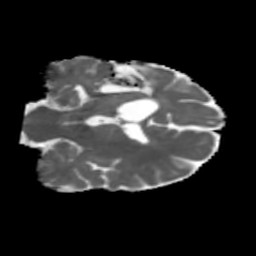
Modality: MD
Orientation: coronal
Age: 42
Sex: male
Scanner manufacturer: siemens
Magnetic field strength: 3 T
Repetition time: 5.47 s
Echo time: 0.0854 s